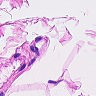
Metastatic tissue present: no